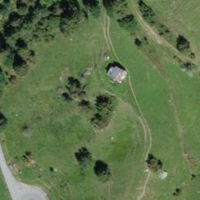
EUNIS habitat code: 26
Species observed at this site:
Silene dioica